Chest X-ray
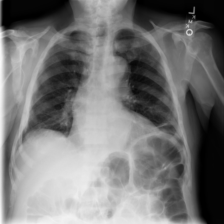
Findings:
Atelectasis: positive
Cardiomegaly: negative
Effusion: negative
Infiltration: negative
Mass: negative
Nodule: negative
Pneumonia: negative
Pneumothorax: negative
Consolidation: negative
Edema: negative
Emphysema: negative
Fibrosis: negative
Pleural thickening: negative
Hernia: negative